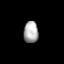
Tissue: prostate
Cell type: T cells
Senescence score: 0.3235
Nuclear area (px): 303
Mean DAPI intensity: 175.901